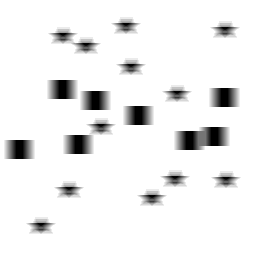
Squares: 8
Triangles: 0
Stars: 12
Total shapes: 20